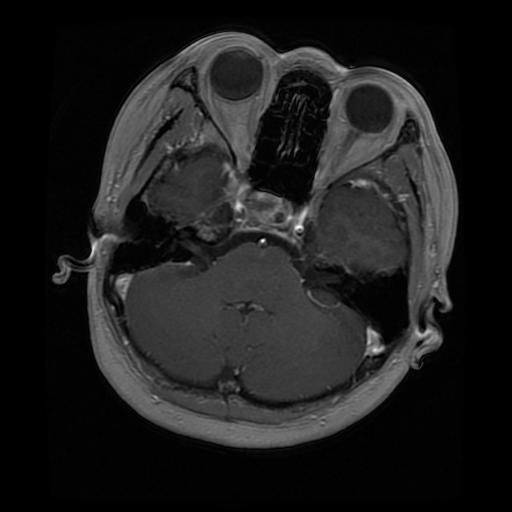
Label: pituitary